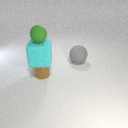
large cyan rubber cube below small green rubber sphere